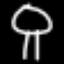
Label: mushroom